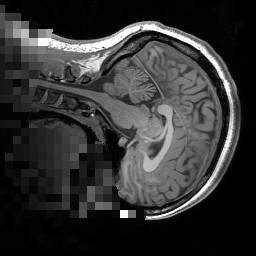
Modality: T1w
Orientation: sagittal
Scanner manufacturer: siemens
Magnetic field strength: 3 T
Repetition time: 1.5 s
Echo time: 0.00291 s